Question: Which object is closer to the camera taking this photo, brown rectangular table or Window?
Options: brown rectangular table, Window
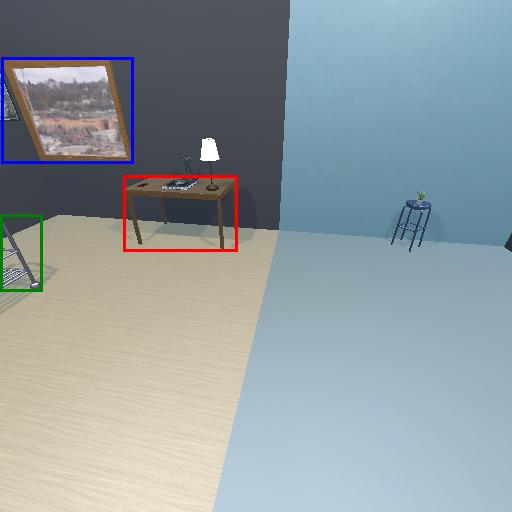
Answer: brown rectangular table